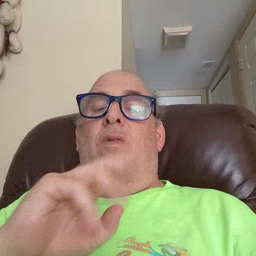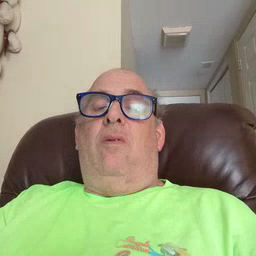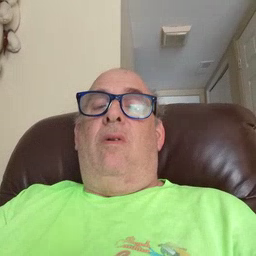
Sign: water